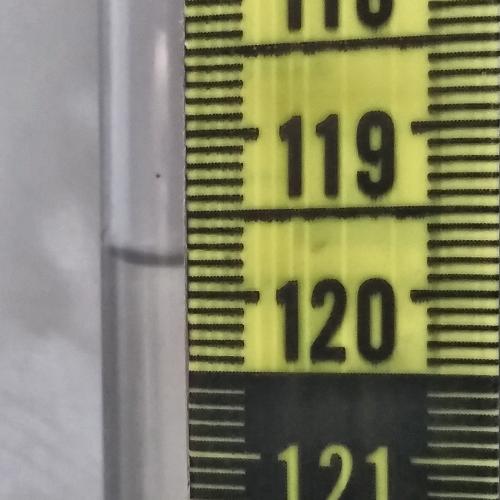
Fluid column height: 119.8 cm